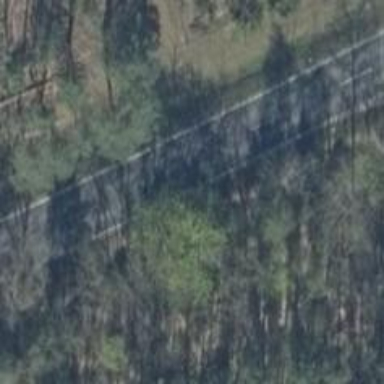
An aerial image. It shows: Secondary road with asphalt surface.